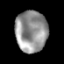
Tissue: prostate
Cell type: Epithelial cells
Senescence score: 0.3137
Nuclear area (px): 1295
Mean DAPI intensity: 147.286